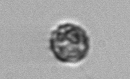
Label: coccolithophorid